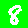
Digit: 8